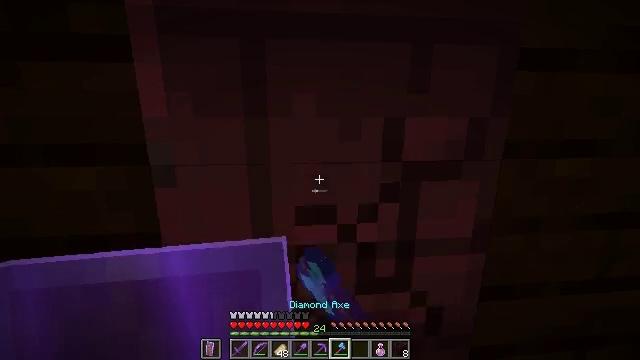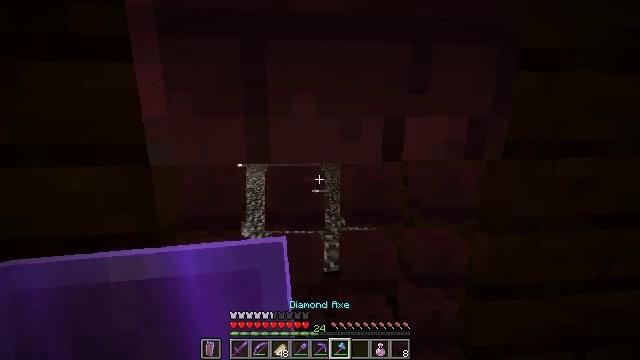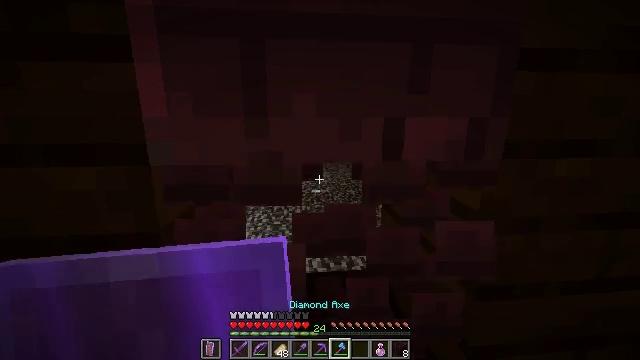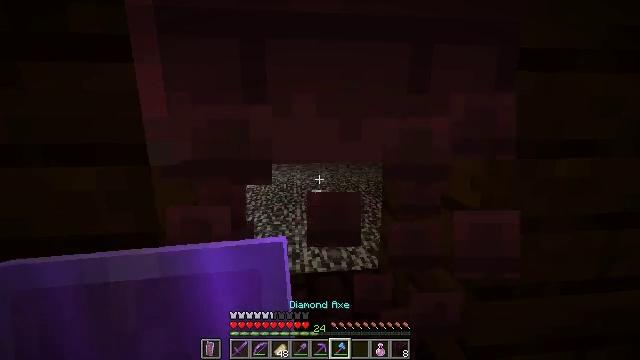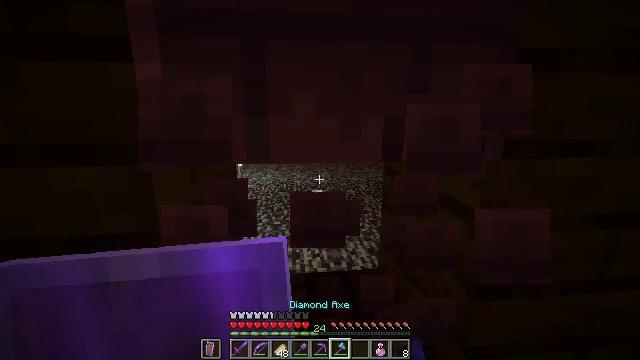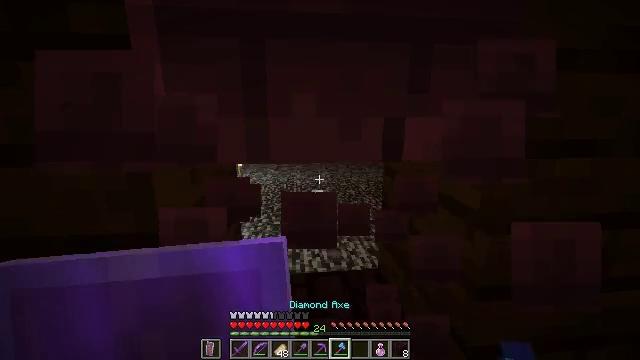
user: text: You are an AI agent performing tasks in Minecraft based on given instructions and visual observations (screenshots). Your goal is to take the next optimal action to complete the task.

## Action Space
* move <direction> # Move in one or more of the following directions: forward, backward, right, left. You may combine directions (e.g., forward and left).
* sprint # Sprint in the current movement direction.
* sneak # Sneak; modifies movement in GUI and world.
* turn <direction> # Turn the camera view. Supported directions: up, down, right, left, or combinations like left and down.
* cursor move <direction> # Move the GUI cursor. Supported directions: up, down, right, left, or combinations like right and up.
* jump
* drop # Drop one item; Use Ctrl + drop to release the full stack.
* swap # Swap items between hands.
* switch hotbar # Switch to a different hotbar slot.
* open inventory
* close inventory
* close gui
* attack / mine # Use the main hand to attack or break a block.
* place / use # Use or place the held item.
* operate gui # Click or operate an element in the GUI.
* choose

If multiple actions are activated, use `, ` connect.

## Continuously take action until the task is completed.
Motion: motion action
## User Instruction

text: mine block crimson door
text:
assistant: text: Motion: attack / mine
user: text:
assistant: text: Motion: attack / mine
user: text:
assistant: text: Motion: attack / mine
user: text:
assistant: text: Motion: attack / mine
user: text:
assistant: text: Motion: no_op
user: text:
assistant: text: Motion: no_op